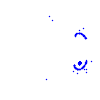
Particle: pion